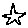
Label: star